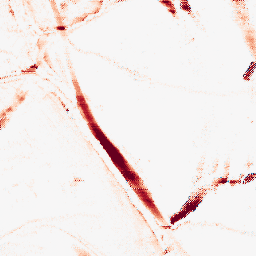
Category: morphological
Decomposition family: morphological_rect
Decomposition parameters: operation: opening
width: 20
height: 5
Upsampling method: regularized
Upsampling parameters: scale: 4
lambda_reg: 0.1
Upsampling scale: 4